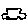
Label: car